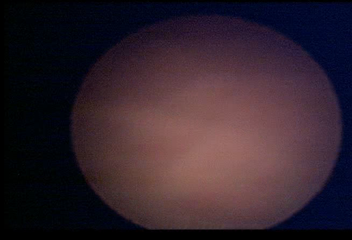
Modality: WLC
Class: Normal mucosa
Bladder cancer association: No